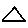
Label: triangle